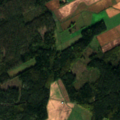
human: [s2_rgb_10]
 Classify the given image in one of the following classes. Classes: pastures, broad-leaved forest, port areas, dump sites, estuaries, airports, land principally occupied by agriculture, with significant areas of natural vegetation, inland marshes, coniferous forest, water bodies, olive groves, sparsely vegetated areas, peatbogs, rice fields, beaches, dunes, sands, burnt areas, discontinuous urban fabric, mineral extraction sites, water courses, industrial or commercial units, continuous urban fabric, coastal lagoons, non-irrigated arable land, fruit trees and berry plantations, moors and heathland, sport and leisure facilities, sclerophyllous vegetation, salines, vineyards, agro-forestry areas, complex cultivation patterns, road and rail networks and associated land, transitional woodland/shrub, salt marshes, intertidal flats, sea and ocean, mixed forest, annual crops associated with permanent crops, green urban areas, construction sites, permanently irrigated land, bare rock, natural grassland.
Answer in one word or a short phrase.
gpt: non-irrigated arable land, land principally occupied by agriculture, with significant areas of natural vegetation, coniferous forest, mixed forest